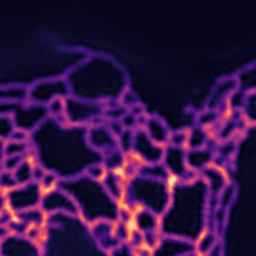
Label: Super-resolution ER image